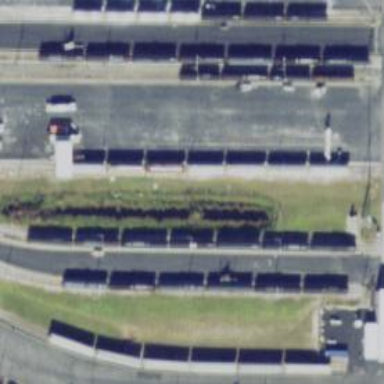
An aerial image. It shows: Railway yard.